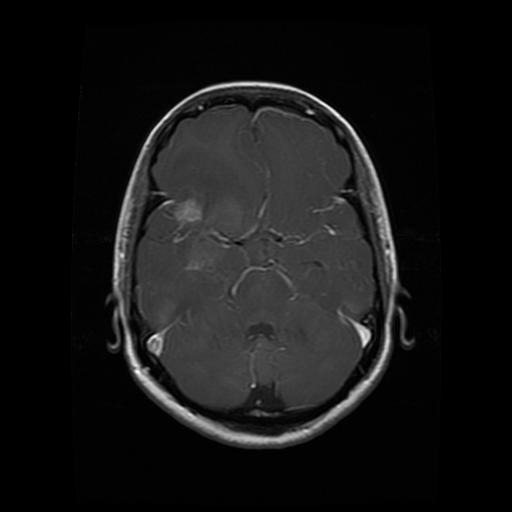
Label: glioma